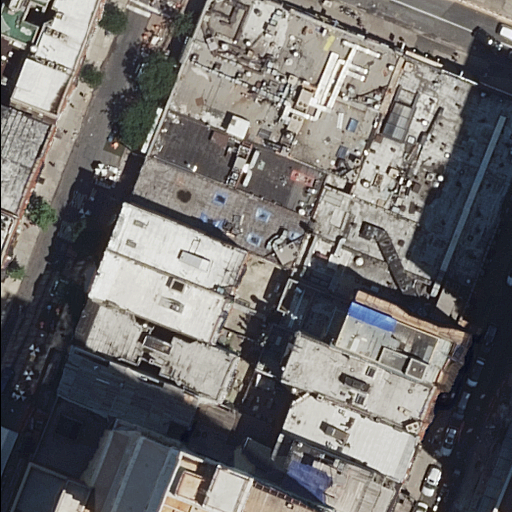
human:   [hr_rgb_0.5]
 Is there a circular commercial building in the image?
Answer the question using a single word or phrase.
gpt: no

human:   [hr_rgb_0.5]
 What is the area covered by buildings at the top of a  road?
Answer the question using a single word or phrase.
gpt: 2707m2

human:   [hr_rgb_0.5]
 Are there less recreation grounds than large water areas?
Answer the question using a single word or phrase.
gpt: no

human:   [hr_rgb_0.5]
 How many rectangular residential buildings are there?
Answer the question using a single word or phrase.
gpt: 7

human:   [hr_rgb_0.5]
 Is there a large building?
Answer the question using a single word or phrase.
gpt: yes

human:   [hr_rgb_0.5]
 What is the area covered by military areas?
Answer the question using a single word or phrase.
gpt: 0m2

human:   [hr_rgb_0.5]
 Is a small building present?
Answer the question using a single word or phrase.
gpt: yes

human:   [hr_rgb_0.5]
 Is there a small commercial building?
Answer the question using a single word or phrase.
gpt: no

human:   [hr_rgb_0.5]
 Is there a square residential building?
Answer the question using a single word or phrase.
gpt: no

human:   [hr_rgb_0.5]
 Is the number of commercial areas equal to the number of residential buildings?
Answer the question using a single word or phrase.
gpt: no

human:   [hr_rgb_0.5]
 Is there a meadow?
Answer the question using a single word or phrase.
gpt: no

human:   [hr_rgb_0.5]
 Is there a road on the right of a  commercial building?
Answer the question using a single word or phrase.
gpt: no

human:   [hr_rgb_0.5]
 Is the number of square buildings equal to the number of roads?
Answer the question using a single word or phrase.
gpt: no

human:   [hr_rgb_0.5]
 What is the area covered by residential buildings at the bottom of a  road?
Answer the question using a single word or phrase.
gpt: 3608m2

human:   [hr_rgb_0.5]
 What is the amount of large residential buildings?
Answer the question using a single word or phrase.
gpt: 1

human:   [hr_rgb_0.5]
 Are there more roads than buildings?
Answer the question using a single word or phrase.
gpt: no

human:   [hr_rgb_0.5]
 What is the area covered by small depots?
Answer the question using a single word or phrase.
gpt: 0m2

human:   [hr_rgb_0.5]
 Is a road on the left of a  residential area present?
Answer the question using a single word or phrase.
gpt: no

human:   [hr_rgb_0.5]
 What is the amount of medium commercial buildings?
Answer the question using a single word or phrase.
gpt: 0

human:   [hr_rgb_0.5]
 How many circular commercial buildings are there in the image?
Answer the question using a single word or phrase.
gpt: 0

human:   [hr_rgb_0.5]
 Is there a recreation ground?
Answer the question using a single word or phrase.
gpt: no

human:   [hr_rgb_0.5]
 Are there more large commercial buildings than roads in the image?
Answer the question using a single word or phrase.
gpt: no

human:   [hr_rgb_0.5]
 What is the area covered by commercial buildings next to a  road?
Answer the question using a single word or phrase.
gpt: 0m2

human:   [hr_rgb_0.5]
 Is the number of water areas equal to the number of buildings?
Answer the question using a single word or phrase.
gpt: no

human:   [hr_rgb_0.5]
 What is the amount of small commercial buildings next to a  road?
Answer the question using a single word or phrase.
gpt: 0

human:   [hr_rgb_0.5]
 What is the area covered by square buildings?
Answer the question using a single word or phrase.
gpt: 0m2

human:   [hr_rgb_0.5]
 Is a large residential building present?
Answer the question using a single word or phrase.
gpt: yes

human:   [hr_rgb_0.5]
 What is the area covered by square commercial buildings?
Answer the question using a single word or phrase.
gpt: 0m2

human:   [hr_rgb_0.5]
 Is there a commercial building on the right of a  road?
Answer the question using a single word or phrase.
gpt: no

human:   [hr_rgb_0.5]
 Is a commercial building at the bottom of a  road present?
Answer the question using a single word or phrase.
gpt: no

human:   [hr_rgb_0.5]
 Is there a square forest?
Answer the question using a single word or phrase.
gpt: no

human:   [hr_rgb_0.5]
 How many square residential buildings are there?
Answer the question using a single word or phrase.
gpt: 0

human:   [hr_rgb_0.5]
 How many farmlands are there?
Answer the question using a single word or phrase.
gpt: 0

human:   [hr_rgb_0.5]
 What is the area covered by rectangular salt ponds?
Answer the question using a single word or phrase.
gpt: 0m2

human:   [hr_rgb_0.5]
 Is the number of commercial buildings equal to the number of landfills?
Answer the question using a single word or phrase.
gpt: yes

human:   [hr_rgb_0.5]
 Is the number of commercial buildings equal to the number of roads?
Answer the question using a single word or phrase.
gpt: no